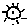
Label: sun